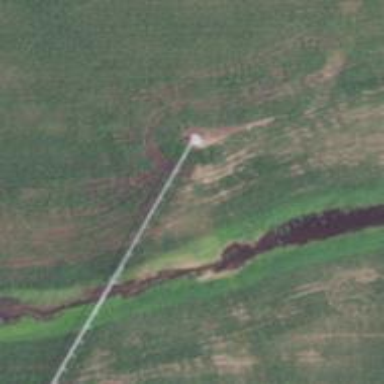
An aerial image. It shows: Irrigation pivot.